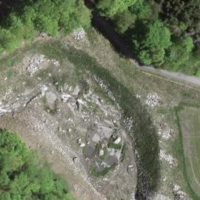
EUNIS habitat code: 44
Species observed at this site:
Cardamine heptaphylla
Vincetoxicum hirundinaria
Daphne laureola
Aruncus dioicus